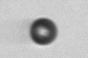
Label: bead